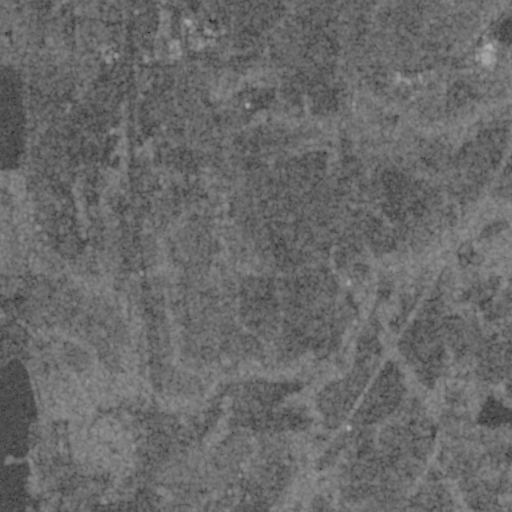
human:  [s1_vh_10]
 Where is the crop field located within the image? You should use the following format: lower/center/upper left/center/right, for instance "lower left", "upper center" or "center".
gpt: The crop field is located in the upper right of the image.
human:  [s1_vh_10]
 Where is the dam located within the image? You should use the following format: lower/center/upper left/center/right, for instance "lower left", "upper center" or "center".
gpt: The dam is located in the lower left of the image.
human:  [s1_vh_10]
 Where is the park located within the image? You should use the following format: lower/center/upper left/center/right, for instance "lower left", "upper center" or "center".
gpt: The park is located in the upper right of the image.
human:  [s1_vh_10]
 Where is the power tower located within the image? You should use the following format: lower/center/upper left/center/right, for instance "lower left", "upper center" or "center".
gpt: The power tower is located in the upper of the image.
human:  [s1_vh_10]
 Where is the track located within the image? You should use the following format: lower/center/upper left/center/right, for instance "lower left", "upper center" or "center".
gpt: There is no track in the image.

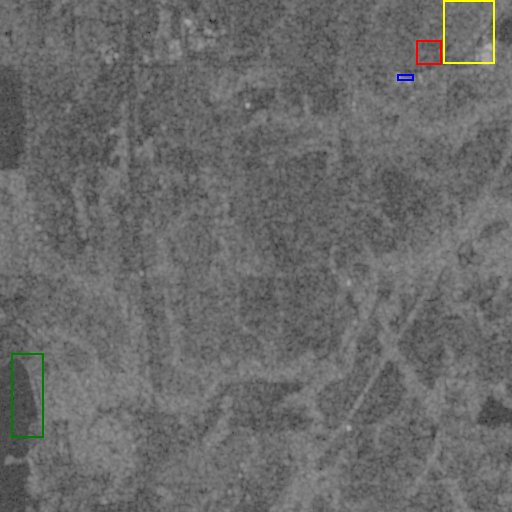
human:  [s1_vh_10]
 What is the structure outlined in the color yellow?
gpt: The structure outlined in yellow is a crop field.
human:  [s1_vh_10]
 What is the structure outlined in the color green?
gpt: The structure outlined in green is a dam.
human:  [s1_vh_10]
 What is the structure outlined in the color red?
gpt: The structure outlined in red is a park.
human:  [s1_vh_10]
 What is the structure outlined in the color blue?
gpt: The structure outlined in blue is a building.
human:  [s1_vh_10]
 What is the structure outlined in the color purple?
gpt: There is no purple outline.